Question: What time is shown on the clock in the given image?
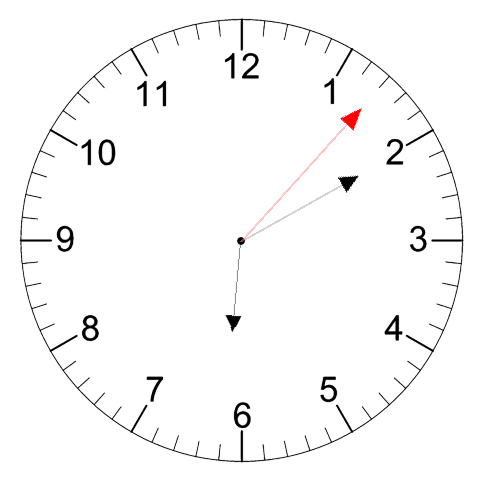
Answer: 06:10:07